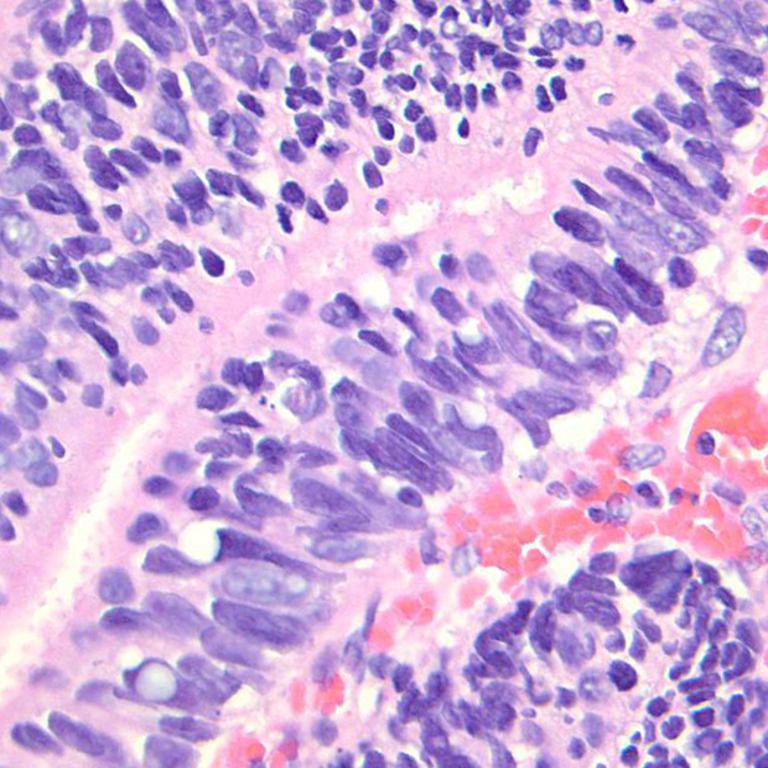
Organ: colon
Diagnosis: adenocarcinomas